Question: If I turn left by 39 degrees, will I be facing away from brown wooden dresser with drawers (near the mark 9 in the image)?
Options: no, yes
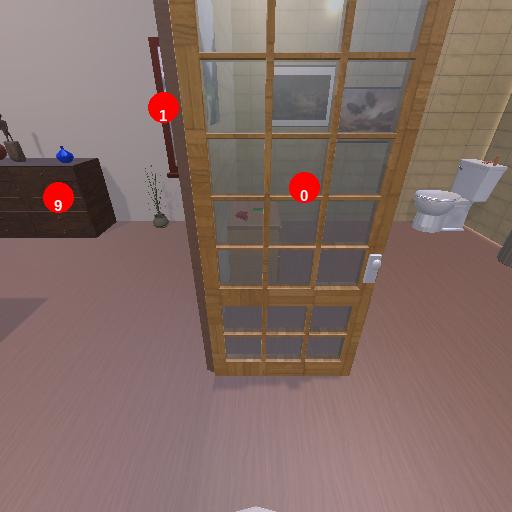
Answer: no